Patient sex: M
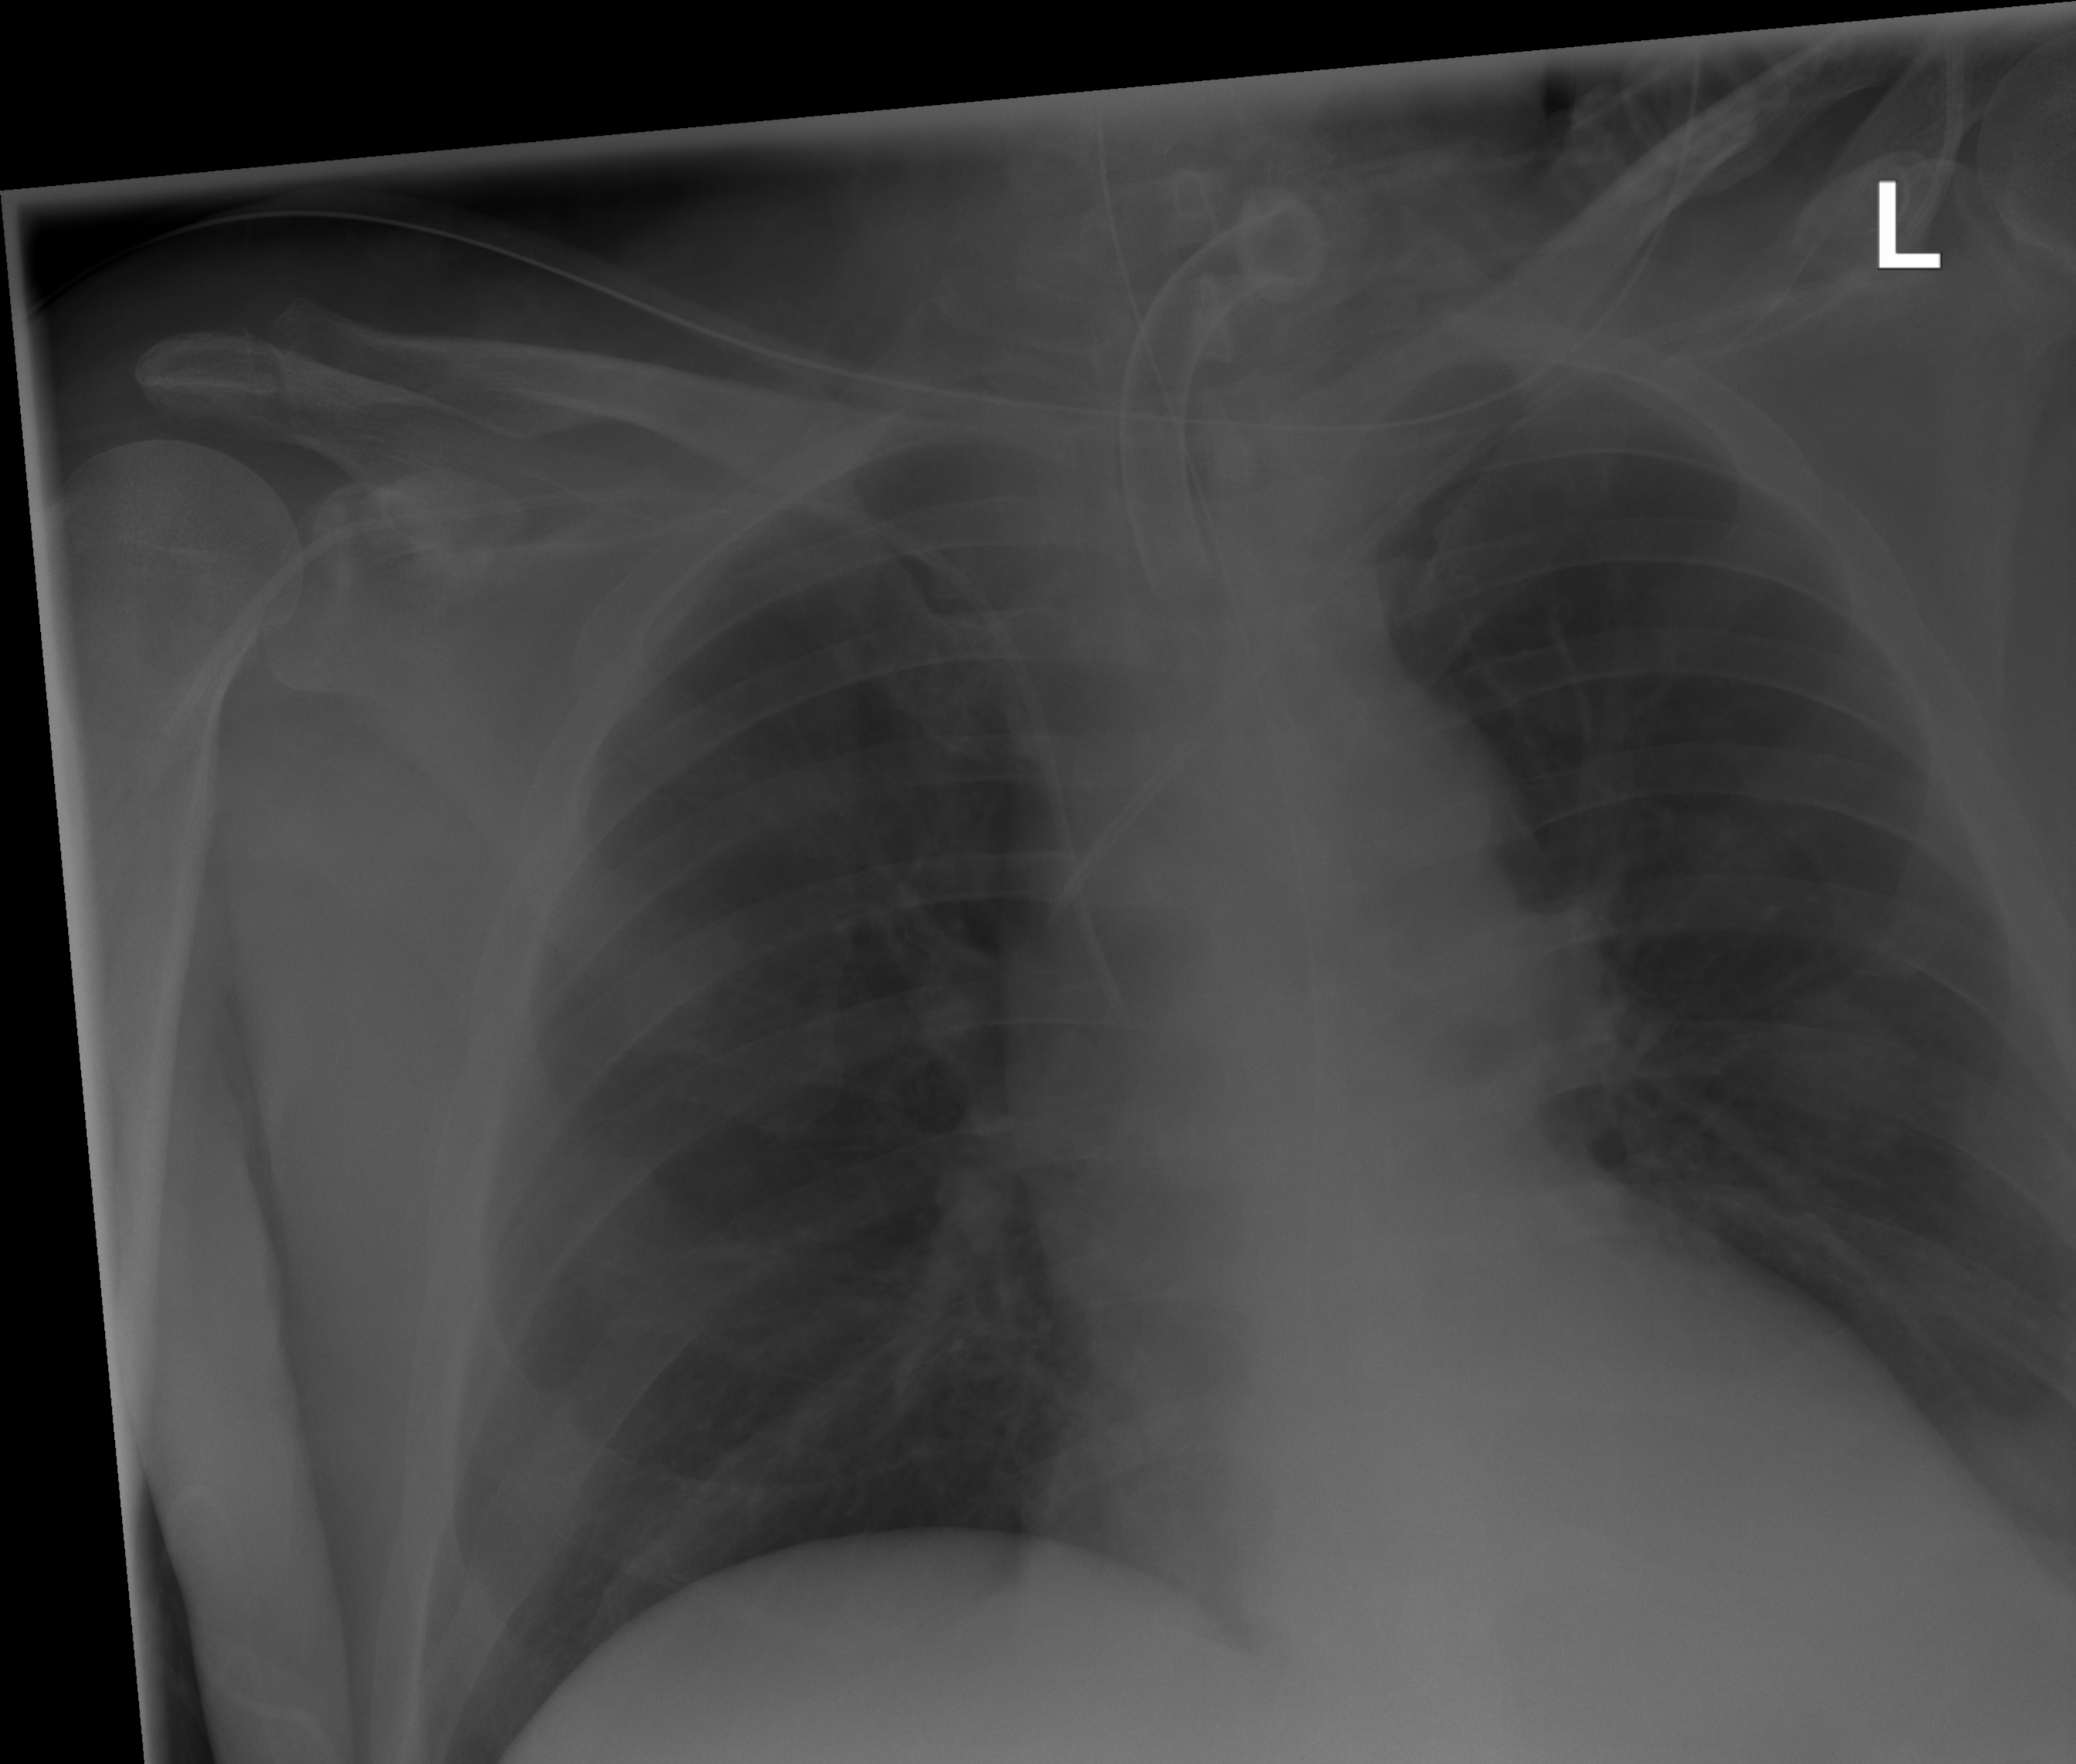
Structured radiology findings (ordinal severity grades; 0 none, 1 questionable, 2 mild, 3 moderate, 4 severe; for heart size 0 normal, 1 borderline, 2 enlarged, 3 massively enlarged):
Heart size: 2
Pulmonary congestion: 0
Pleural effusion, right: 0
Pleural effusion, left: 2
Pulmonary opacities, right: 0
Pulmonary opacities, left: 0
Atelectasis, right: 0
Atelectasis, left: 2